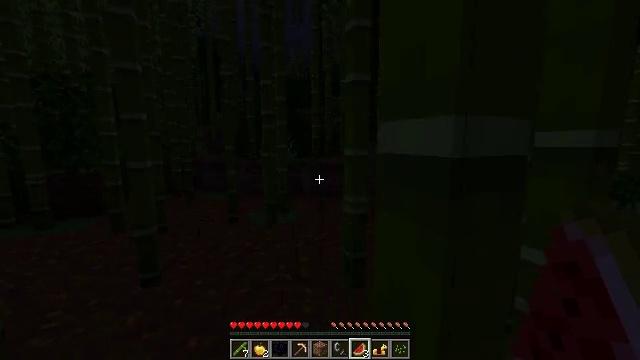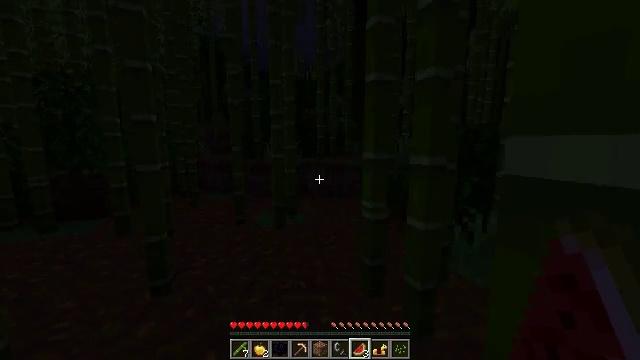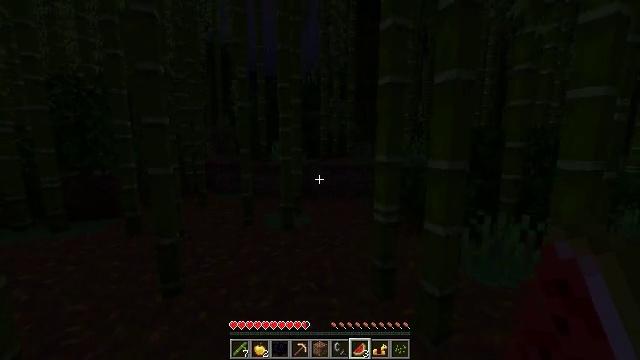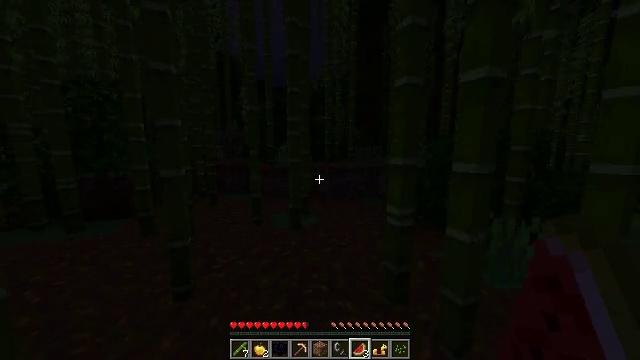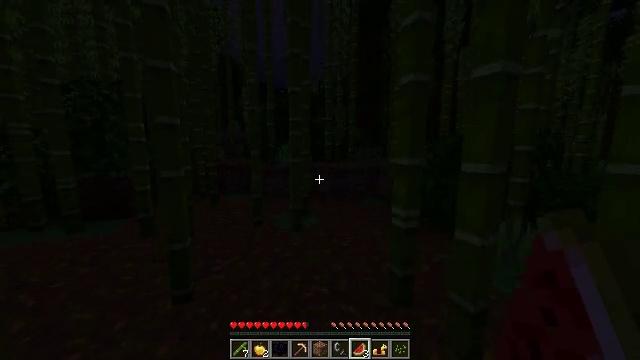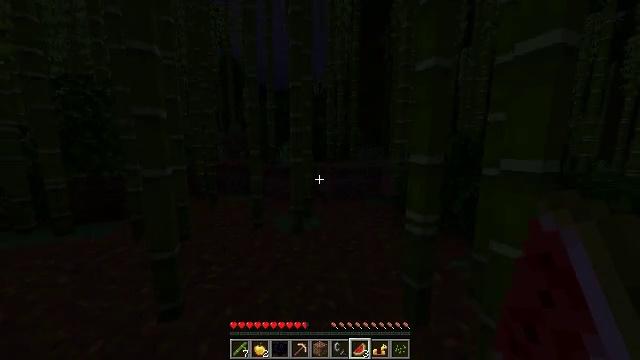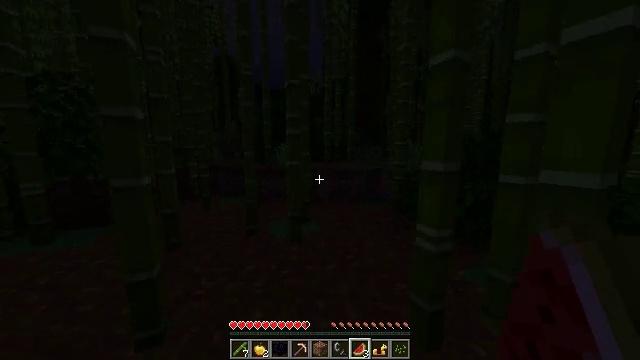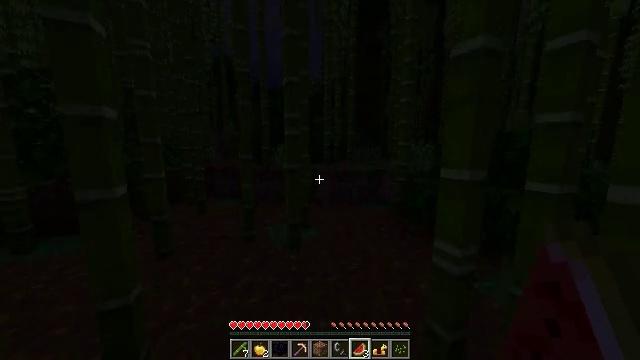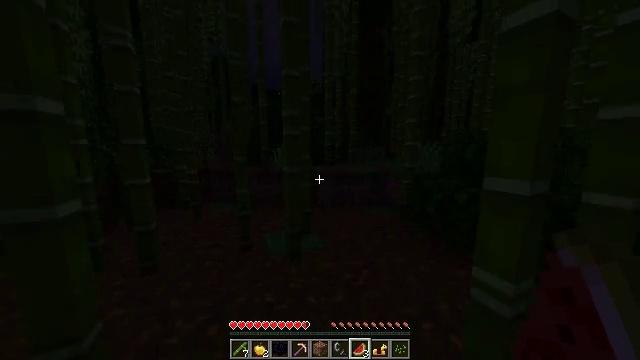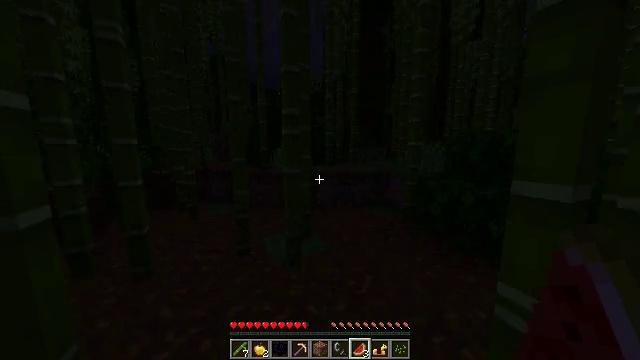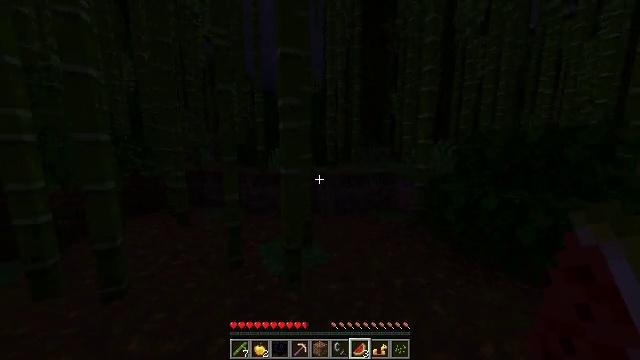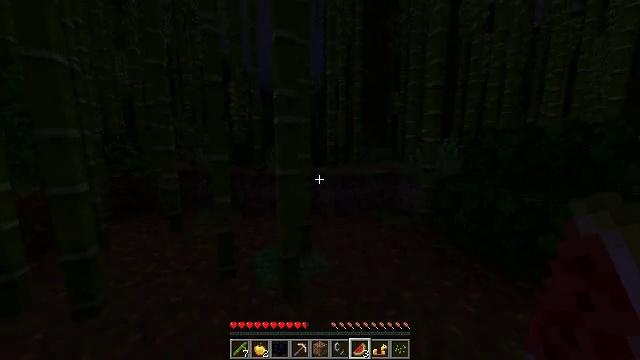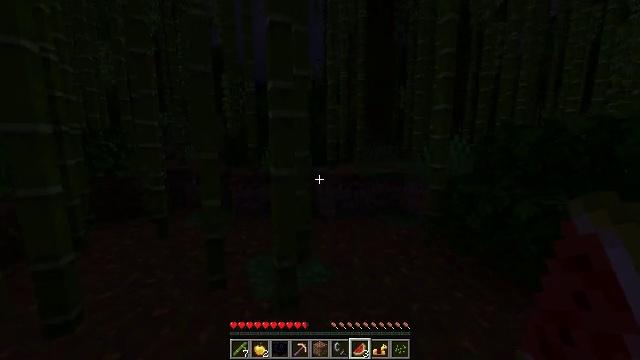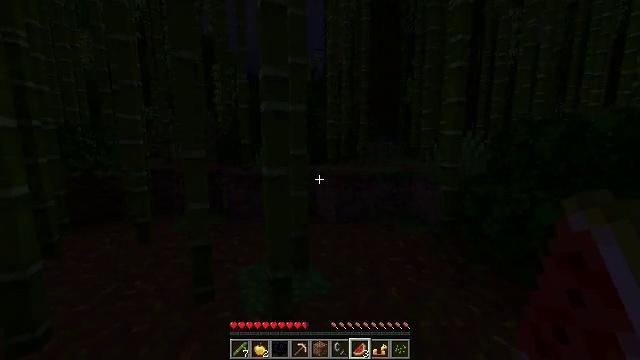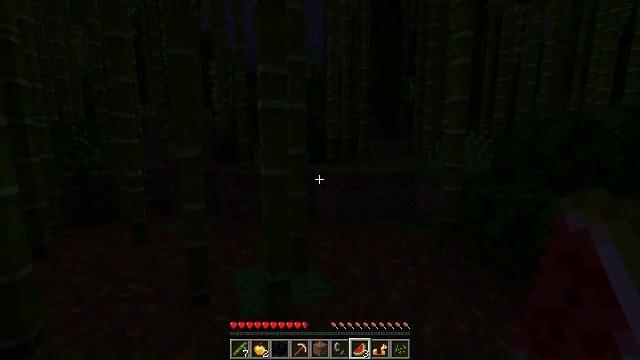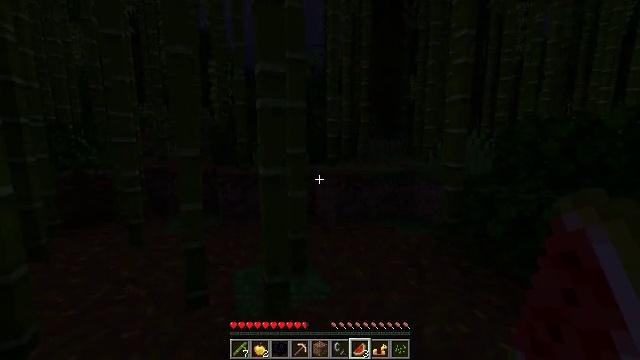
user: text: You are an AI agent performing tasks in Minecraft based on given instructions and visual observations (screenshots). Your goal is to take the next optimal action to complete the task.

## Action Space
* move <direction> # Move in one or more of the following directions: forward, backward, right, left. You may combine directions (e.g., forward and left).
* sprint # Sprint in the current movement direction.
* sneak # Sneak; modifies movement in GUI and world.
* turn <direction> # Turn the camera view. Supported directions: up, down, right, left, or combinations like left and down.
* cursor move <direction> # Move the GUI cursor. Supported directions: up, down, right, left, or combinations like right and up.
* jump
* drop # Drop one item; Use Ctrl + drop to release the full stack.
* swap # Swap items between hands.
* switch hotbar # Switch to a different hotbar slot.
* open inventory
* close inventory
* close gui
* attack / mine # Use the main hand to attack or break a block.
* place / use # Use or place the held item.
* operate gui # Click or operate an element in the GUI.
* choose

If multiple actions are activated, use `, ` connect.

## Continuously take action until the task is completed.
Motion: motion action
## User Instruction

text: Gather diorite by holding left button.
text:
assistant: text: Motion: move forward and move left, sprint
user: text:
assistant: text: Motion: move forward and move left, sprint
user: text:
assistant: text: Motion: move forward, sprint
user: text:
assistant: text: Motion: move forward, sprint
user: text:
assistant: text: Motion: move forward, sprint
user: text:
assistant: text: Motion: move forward, sprint
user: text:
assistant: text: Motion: move forward, sprint
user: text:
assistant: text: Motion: move forward
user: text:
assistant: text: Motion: move forward
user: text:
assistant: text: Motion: move forward
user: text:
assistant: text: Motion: no_op
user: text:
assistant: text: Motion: no_op
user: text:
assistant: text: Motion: no_op
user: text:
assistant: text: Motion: no_op
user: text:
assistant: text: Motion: no_op
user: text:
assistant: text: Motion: move forward
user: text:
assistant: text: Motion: move forward, turn right and down
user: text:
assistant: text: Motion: move forward, sprint, turn right and down
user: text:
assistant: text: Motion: move forward, sprint, turn right
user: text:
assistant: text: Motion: move forward, sprint
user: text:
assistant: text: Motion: move forward, sprint
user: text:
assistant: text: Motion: move forward, sprint
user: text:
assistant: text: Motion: move forward, sprint, turn left and up
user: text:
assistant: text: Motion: move forward, sprint, turn left and up
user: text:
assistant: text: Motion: move forward, sprint, turn left and up
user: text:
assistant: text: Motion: move forward, sprint, turn left
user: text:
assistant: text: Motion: move forward, sprint, turn left
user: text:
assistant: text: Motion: move forward, sprint, turn left and down
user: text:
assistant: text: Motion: move forward, sprint
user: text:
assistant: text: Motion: move forward, sprint, jump